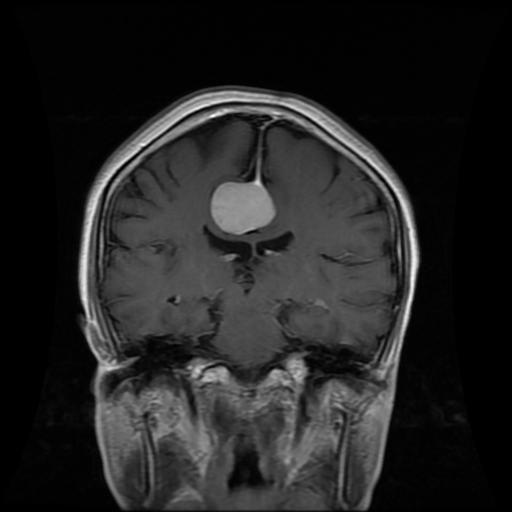
Label: meningioma